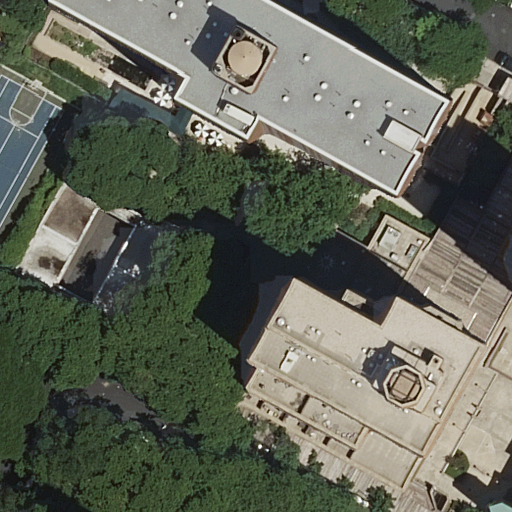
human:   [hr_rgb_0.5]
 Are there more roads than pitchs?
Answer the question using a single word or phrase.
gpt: yes

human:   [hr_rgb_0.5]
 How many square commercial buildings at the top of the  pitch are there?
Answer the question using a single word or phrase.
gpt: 0

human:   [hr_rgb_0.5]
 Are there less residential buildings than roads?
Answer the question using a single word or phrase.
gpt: no

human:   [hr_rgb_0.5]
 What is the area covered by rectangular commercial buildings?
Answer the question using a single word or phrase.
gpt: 0m2

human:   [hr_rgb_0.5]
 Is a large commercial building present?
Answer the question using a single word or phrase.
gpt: no

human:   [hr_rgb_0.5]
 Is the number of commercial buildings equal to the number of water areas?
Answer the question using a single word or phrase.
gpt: yes

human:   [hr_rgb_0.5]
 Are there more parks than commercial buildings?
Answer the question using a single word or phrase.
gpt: yes

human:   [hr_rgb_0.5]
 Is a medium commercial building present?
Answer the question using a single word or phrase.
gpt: no

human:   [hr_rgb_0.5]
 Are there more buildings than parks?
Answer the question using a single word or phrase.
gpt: yes

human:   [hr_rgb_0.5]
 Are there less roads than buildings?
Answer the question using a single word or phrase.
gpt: no

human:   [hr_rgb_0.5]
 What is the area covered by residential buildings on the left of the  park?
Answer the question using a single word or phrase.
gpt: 0m2

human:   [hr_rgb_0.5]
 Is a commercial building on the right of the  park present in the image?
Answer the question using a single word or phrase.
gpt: no

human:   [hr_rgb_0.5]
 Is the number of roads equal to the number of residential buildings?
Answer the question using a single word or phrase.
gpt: yes

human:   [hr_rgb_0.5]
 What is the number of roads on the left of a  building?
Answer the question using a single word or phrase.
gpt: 5

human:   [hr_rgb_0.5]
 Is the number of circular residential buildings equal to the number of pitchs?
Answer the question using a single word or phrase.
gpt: no

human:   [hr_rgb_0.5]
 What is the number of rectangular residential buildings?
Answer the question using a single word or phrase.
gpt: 3

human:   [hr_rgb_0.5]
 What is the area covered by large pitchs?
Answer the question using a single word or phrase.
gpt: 0m2

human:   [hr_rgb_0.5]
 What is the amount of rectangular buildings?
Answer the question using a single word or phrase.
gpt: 3

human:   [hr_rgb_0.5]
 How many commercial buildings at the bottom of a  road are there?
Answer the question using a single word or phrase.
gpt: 0

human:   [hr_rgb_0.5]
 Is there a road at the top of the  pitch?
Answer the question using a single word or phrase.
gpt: yes

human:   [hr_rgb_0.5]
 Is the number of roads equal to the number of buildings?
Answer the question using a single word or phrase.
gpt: yes

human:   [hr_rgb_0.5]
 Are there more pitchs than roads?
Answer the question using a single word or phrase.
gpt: no

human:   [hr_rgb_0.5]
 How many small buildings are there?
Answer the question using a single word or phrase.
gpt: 0

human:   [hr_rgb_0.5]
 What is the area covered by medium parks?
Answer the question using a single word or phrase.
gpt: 0m2

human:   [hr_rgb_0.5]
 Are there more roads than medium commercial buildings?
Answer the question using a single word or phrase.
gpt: yes

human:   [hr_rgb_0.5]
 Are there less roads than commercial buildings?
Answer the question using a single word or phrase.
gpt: no

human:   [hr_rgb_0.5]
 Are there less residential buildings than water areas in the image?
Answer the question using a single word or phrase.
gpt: no

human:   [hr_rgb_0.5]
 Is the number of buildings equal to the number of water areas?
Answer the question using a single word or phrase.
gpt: no

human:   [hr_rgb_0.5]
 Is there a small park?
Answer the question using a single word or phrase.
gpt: no

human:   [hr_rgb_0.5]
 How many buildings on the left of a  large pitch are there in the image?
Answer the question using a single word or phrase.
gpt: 0

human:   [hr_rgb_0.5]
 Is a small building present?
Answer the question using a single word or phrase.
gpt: no

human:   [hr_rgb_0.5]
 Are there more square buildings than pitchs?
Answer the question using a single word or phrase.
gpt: no

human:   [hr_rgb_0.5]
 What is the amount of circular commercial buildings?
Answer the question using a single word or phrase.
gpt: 0

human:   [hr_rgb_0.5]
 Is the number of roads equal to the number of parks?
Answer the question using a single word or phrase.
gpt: no

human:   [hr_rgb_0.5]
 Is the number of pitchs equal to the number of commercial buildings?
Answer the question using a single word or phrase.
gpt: no

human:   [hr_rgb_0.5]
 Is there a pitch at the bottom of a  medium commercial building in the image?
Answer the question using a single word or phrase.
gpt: no